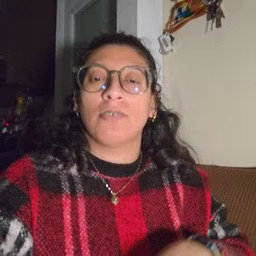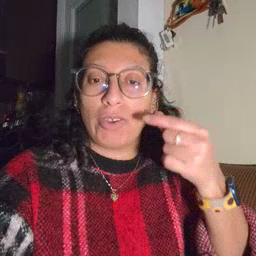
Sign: green